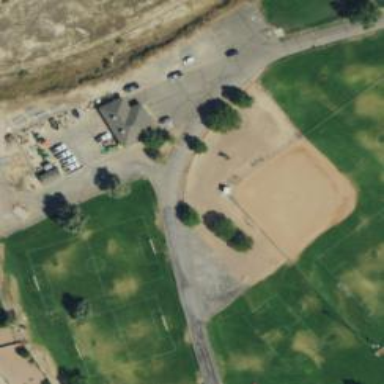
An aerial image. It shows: Baseball pitch for leisure land activities.